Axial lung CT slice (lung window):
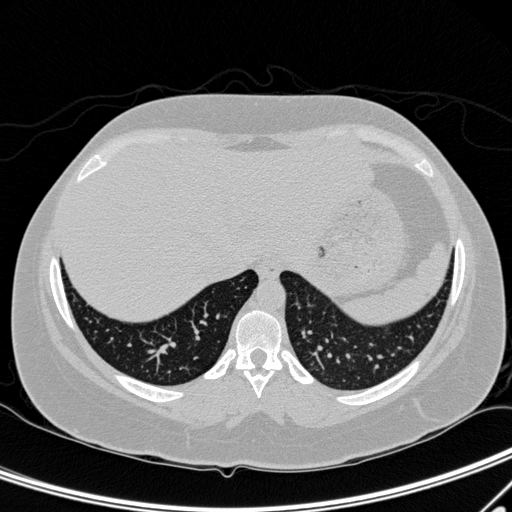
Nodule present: no